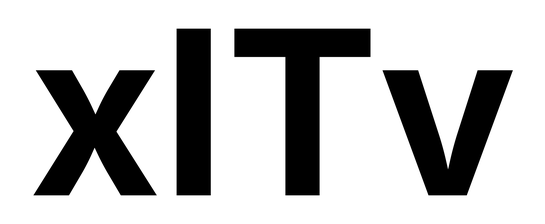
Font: Inter_Bold